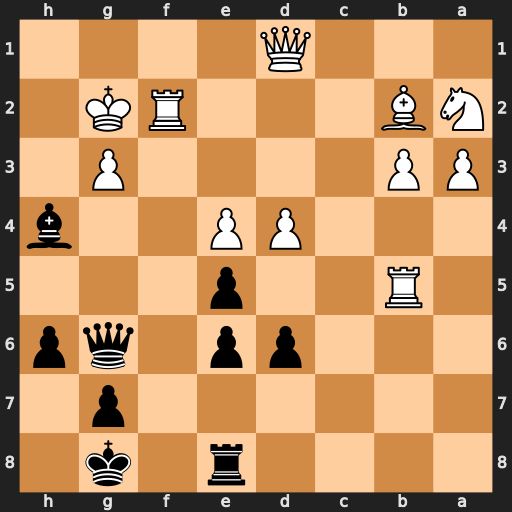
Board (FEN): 4r1k1/6p1/3pp1qp/1R2p3/3PP2b/PP4P1/NB3RK1/3Q4
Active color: b
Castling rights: -
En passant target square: -
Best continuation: Qxg3+ Kh1 Qxf2